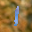
Label: 1